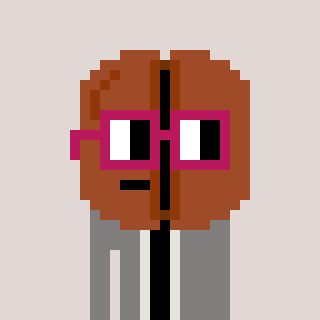
a pixel art character with square dark red glasses, a coffeebean-shaped head and a bluegrey-colored body on a warm background